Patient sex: F
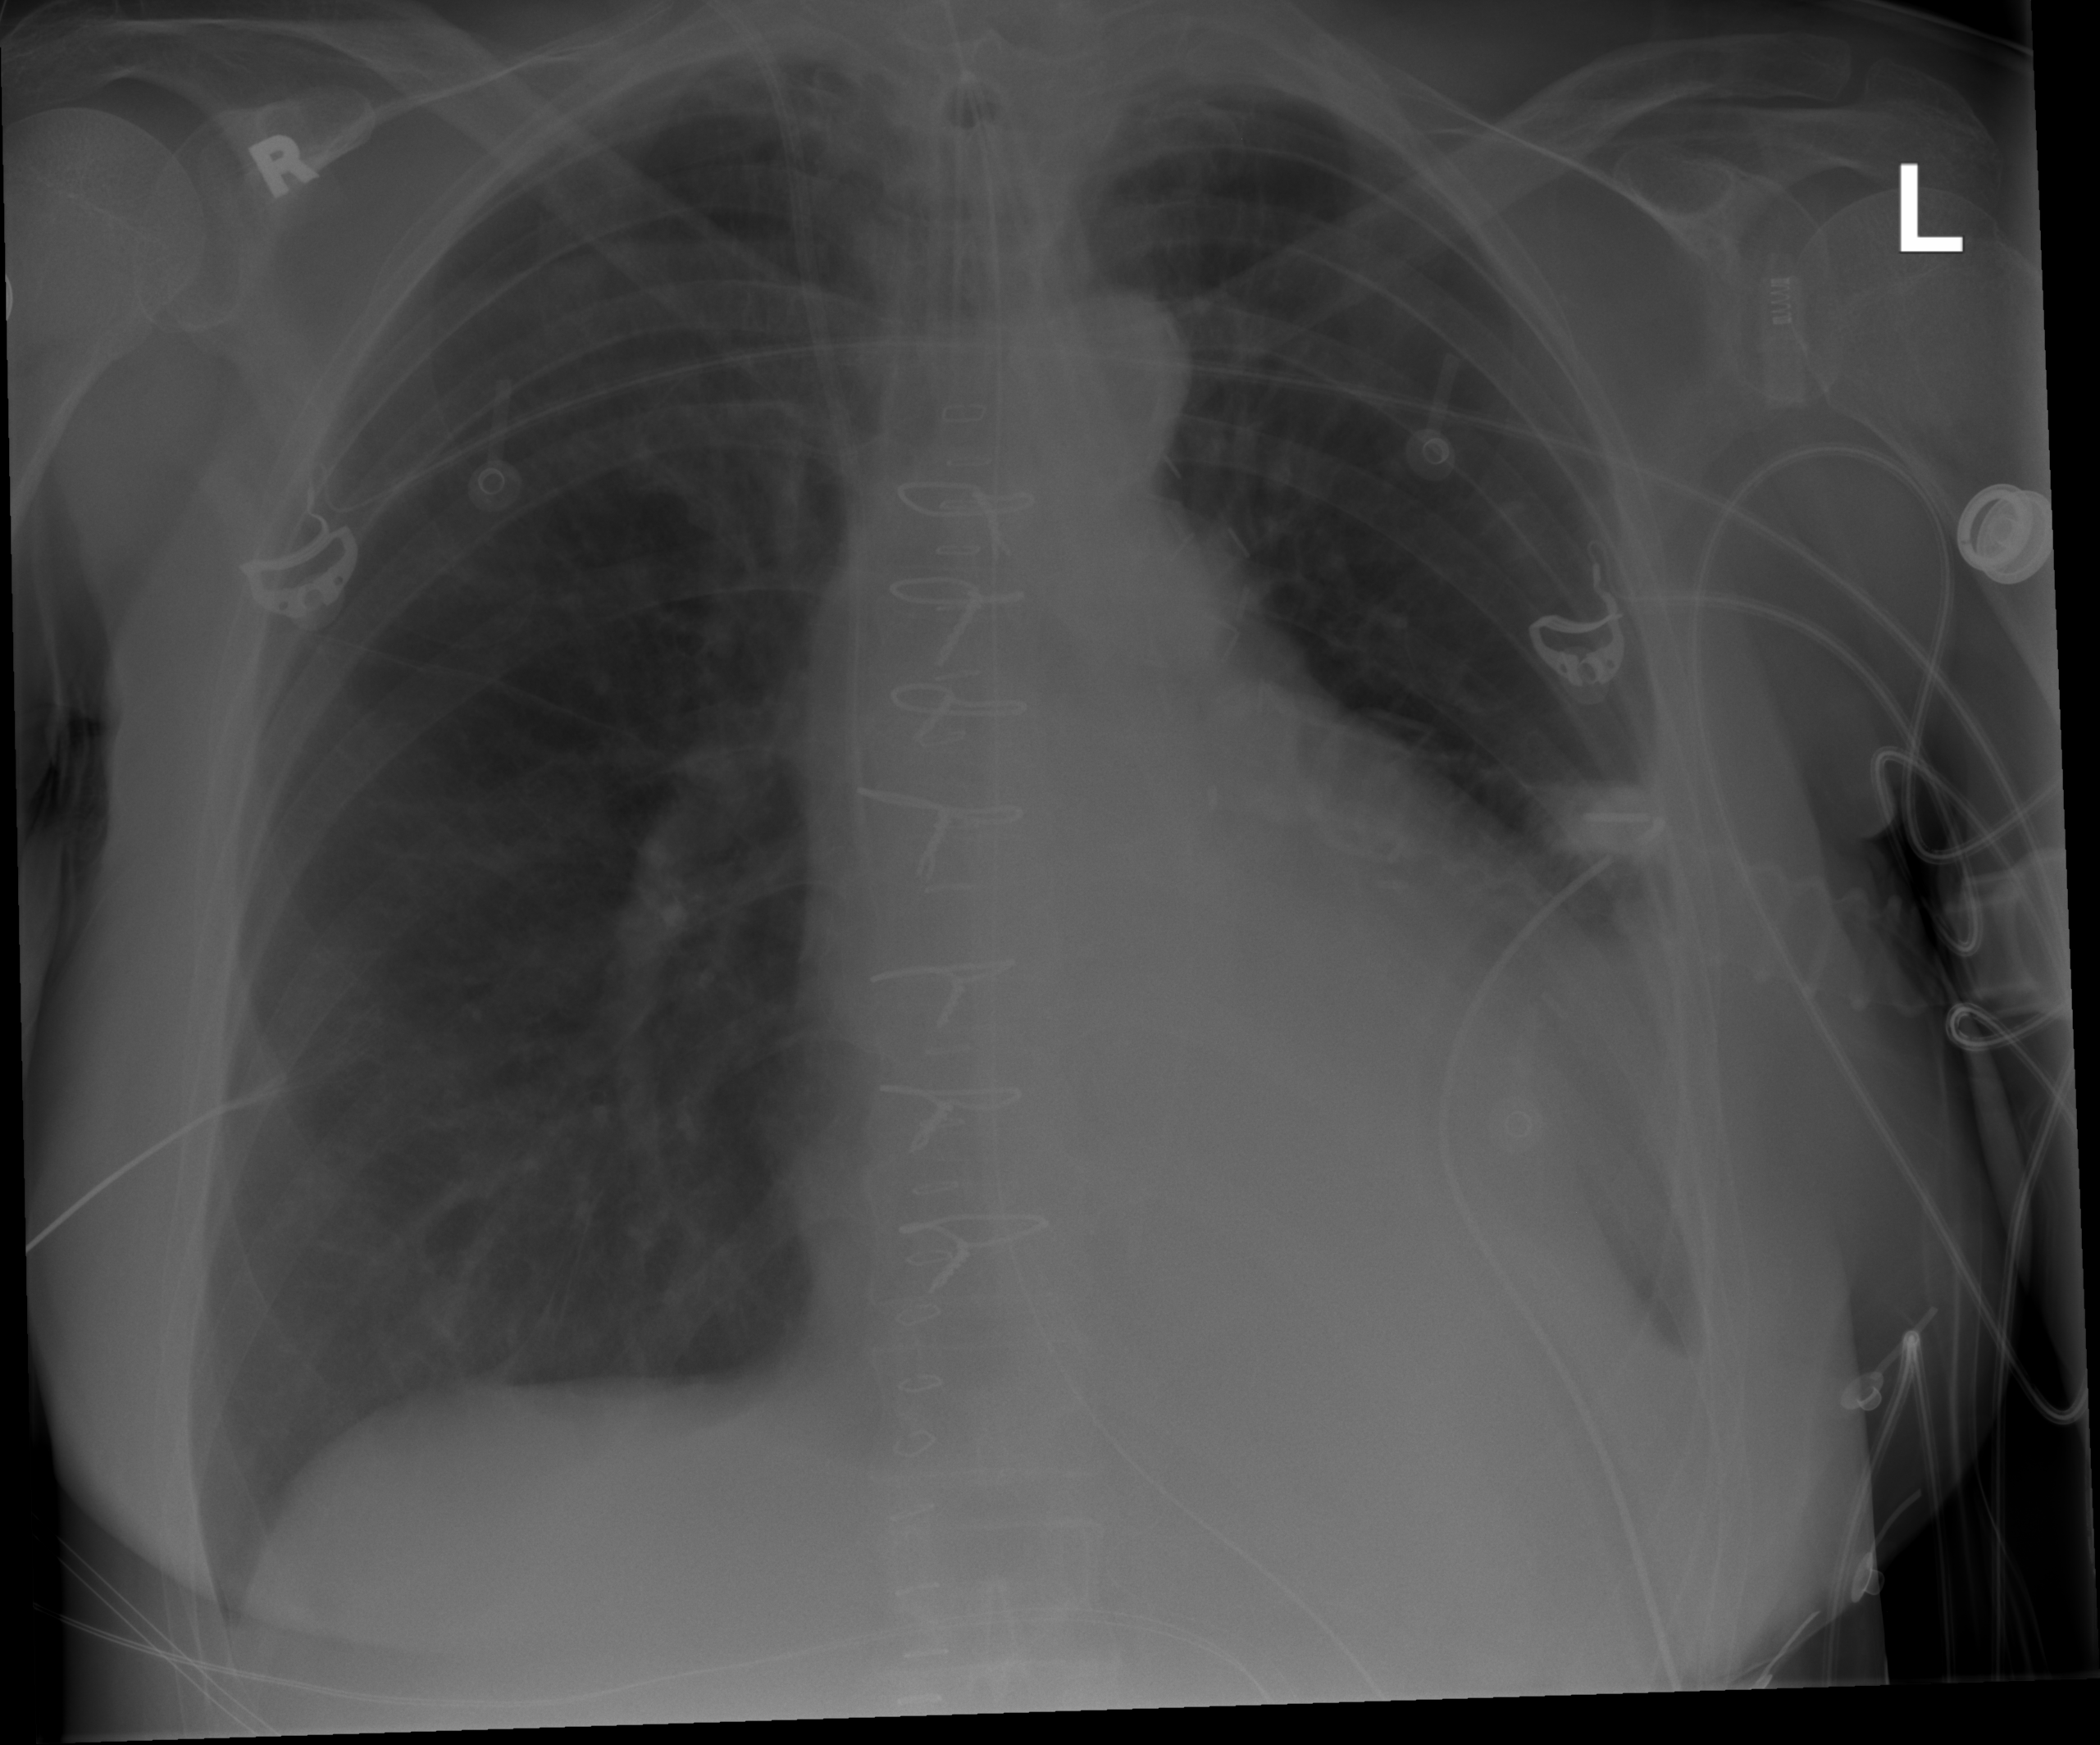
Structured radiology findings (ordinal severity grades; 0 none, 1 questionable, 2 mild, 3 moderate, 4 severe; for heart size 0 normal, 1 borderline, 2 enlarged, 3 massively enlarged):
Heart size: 2
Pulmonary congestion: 2
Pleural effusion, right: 0
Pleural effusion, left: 2
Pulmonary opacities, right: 2
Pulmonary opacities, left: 1
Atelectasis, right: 2
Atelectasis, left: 2